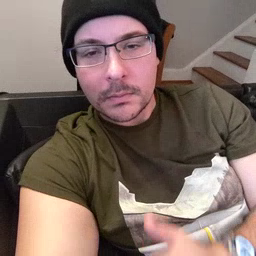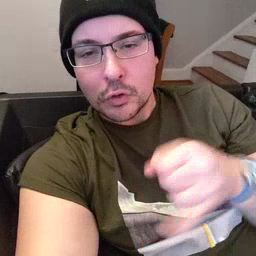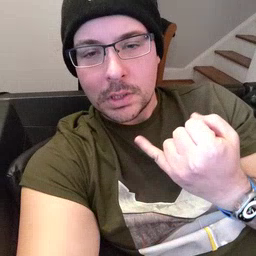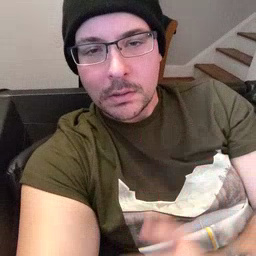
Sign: jeans